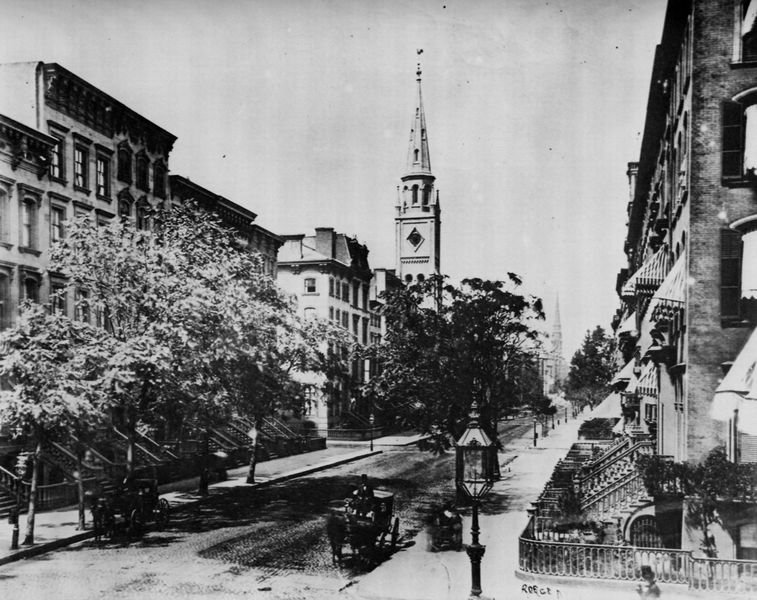
Titel: Fifth Avenue nördlich der 27th Street
Künstler: Amerikanischer Photograph
Schlagwörter: baum, dunkel, himmel, mann, schatten, weiß, wolken, bäume, kirchturm, landschaft, menschen, stadt, fenster, grau, hell, lampe, laterne, laternen, männer, schwarz, strasse, dach, gebäude, haus, weg, zaun, wand, architektur, vorhang, horizont, häuser, weite, gitter, kirche, england, pferd, pferde, turm, garten, ecke, ansicht, fassaden, perspektive, strassenansicht, straßenflucht, türen, leer, dächer, allee, dunst, tag, zäune, droschke, kutsche, kutschen, querformat, treppe, treppen, um 1900, geländer, foto, fotografie, eingang, erker, tusche, bürgersteig, gehsteig, glockenturm, münchen, druck, schwarz-weiss, gehweg, kutscher, fluchtpunkt, straßenlaterne, kastanie, gärten, london, kutschfahrt, fahrzeuge, höfe, markise, fußweg, vorgarten, markisen, tiefdruck, schwarzweis, kuschen